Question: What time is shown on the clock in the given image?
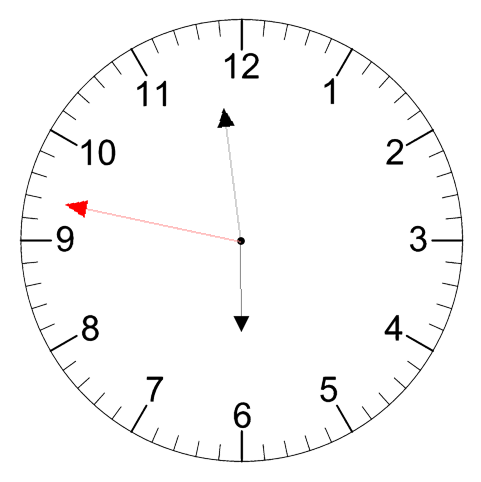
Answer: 05:58:47